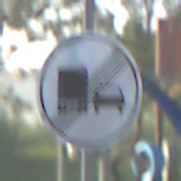
Verkehrszeichen: EndeUeberholverbotKraftfahrzeuge
Umgebung: Outdoor, Suburban
Tageszeit: SunriseSunset
Wetter: PartlyCloudy
Licht: Natural
Jahreszeit: NotSpecified
Kontrast: HighContrast